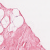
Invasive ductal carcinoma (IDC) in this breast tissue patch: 0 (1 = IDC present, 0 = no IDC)